Interaction volume radius: 5 \u00c5
Interaction volume height: 30 \u00c5
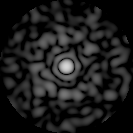
Disorder parameter: 0.8381